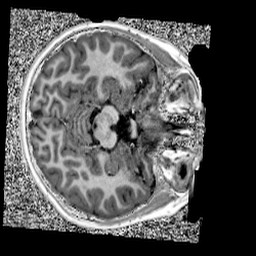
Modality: UNIT1
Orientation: axial
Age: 9
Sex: male
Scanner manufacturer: siemens
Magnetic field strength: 3 T
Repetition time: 4 s
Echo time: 0.00303 s